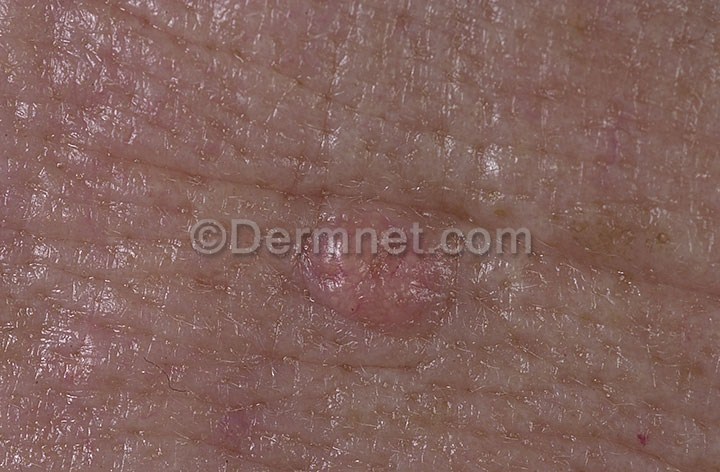
Disease: Seborrheic Keratoses and other Benign Tumors